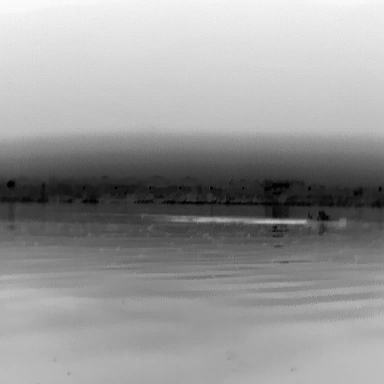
There is a canoe in the infrared image.